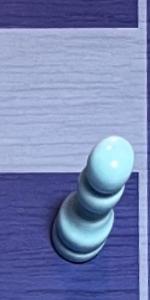
Label: Pawn_White